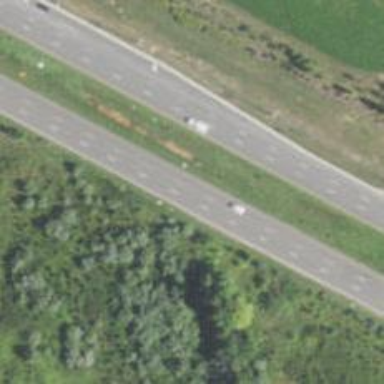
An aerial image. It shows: Asphalt trunk highway which is also expressway.